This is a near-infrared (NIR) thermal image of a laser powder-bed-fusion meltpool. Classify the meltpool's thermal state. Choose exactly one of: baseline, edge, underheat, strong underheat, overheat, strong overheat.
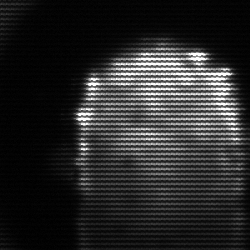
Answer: baseline